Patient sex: F
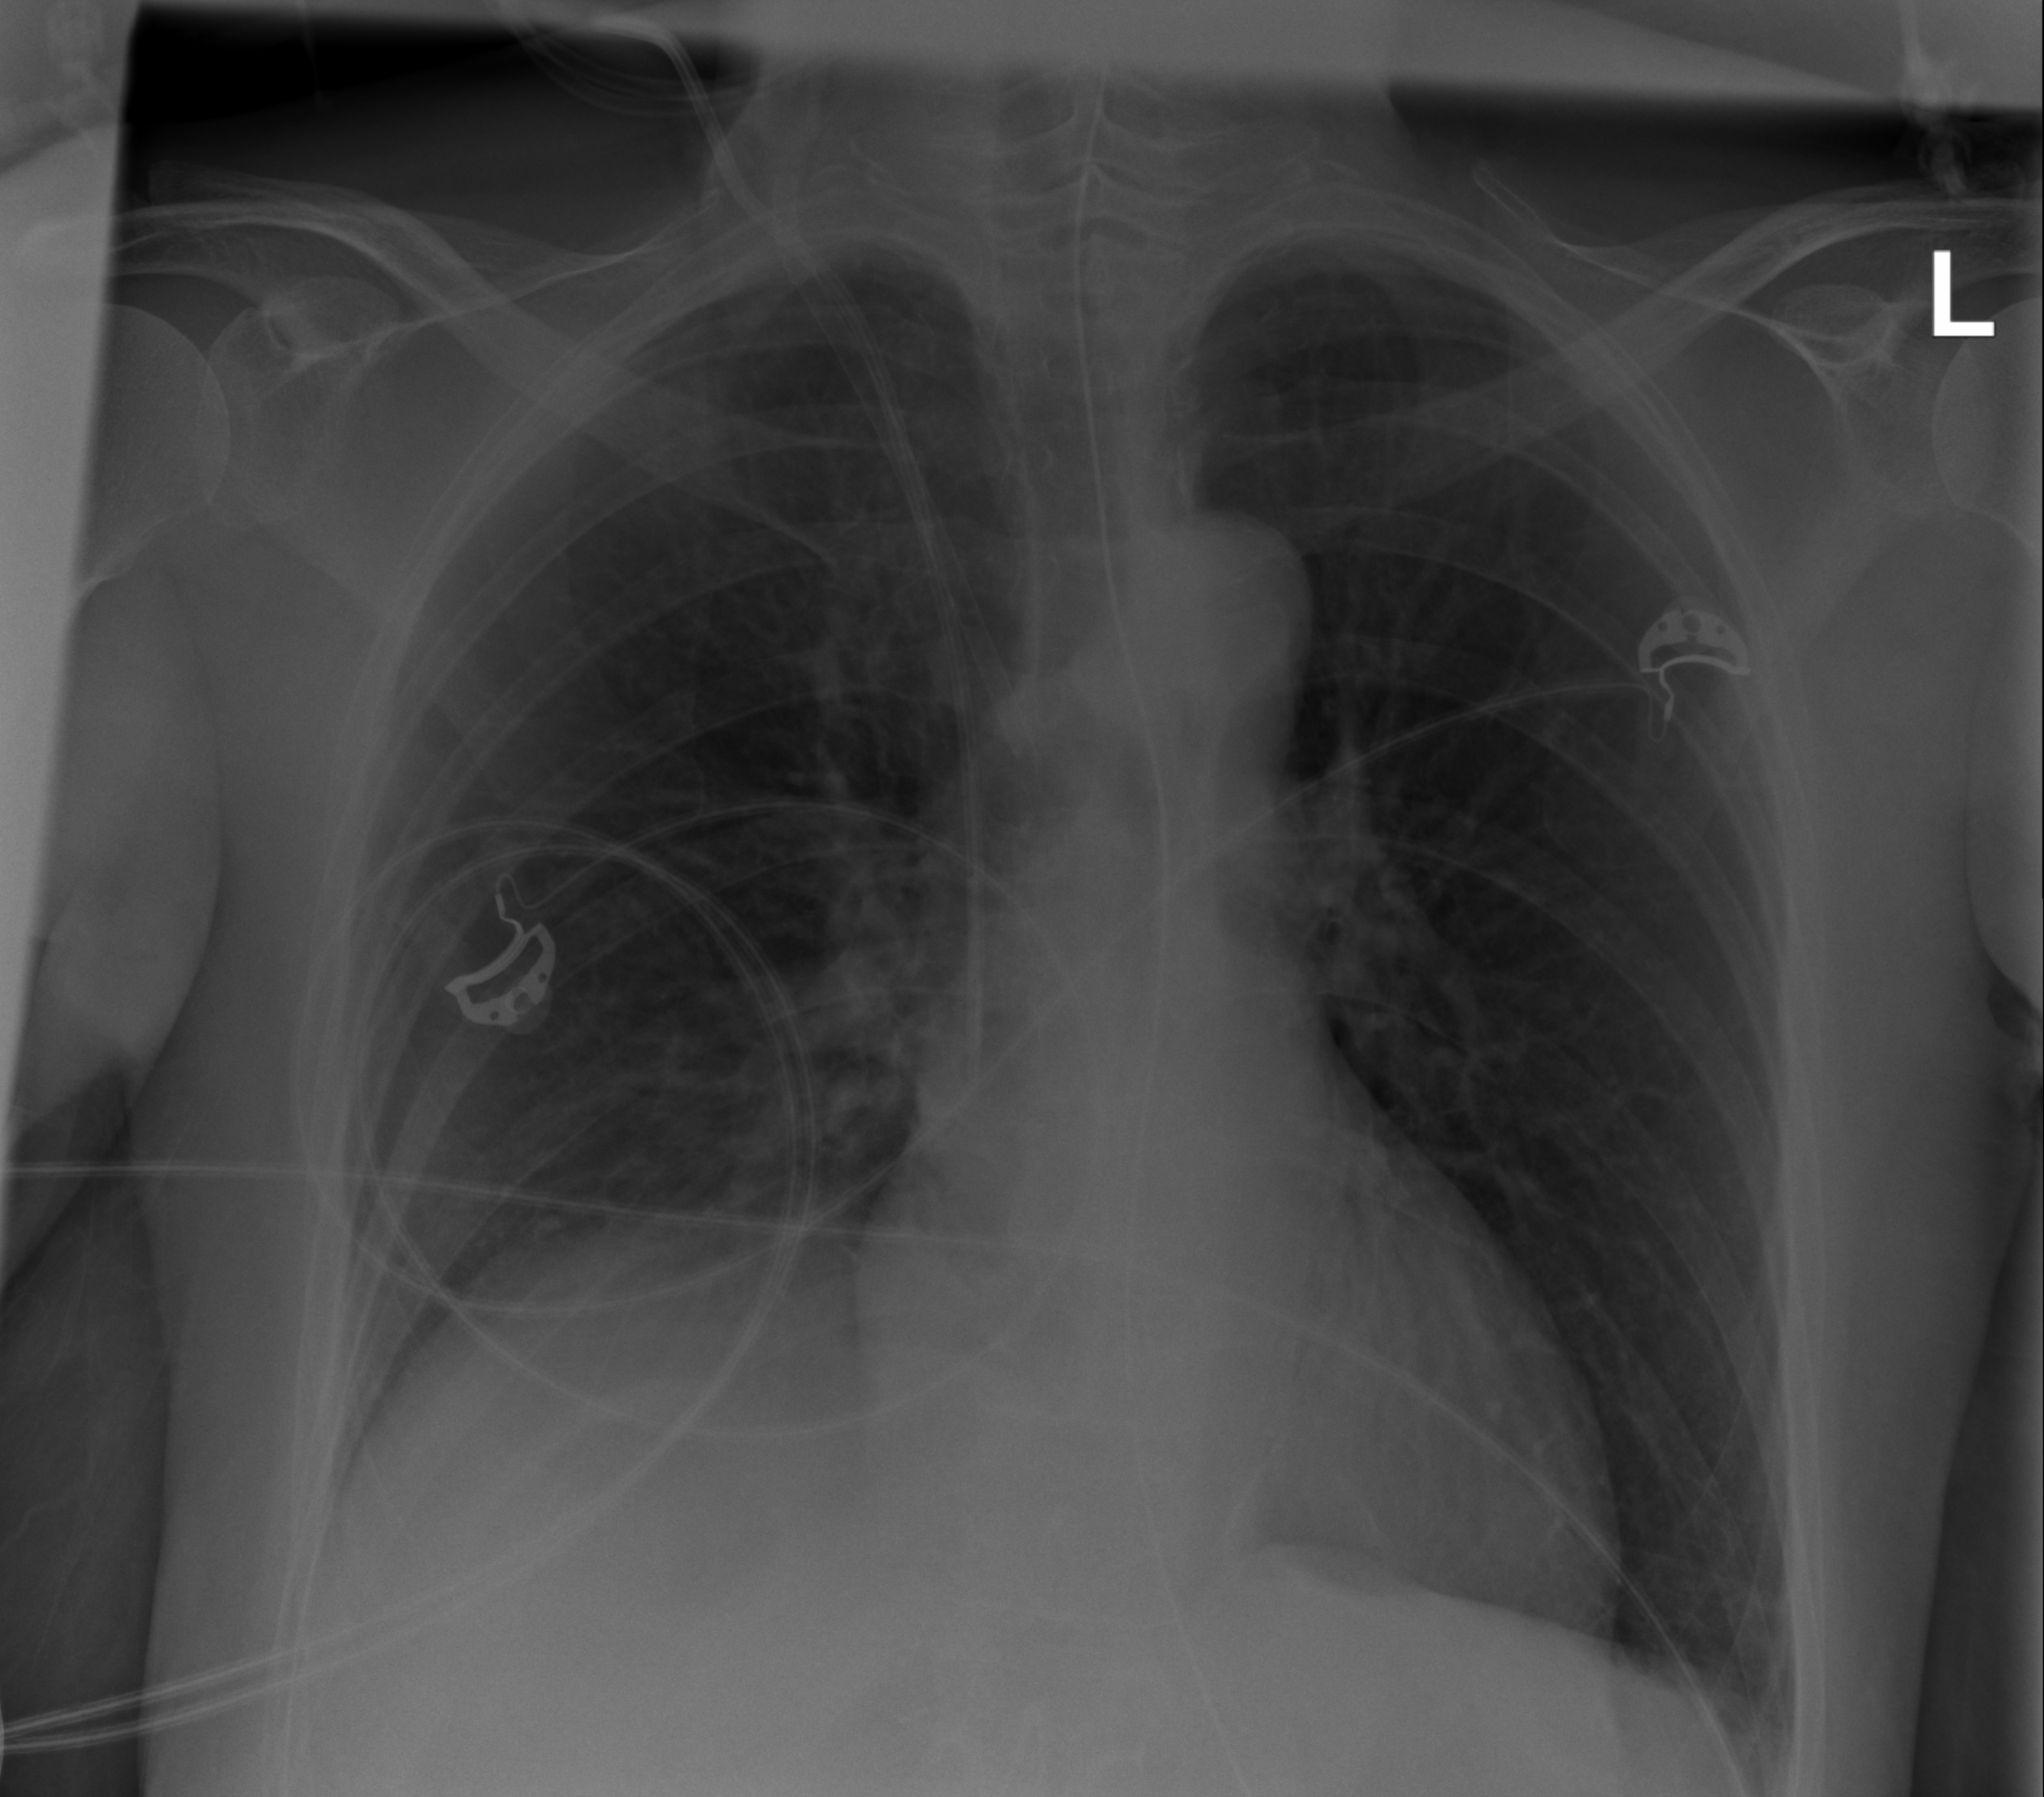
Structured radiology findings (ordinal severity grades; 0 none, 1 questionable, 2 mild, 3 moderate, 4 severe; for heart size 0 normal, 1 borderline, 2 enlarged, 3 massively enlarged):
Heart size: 1
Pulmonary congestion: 0
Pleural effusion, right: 0
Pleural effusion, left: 0
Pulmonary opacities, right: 0
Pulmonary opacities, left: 0
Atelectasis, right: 2
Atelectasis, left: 0